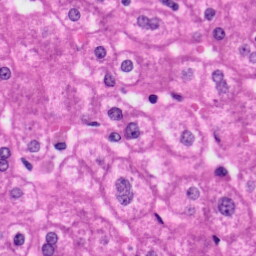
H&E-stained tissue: Liver